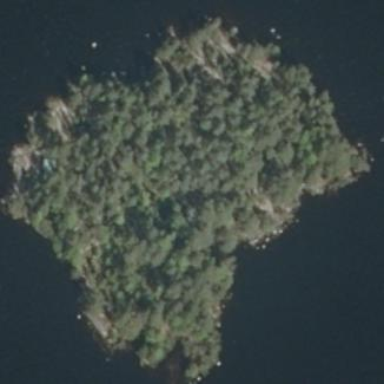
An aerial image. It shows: Image showing island.